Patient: sex F, age 26
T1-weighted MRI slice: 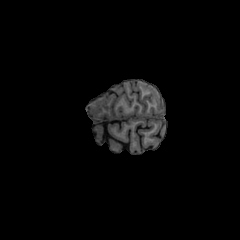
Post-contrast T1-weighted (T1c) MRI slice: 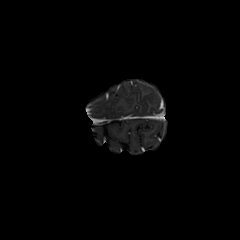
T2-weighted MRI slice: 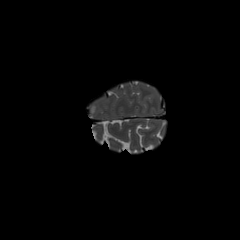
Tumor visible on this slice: no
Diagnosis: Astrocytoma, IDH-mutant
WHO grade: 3